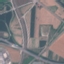
Land use / land cover: Highway